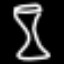
Label: hourglass